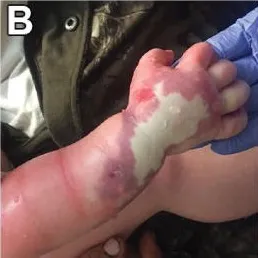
But bullae persisted alongside sloughing of skin The patient was discharged on Day 3 with placements of occlusive dressings and a scheduled follow-up visit.
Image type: medical_photograph (skin_photograph)